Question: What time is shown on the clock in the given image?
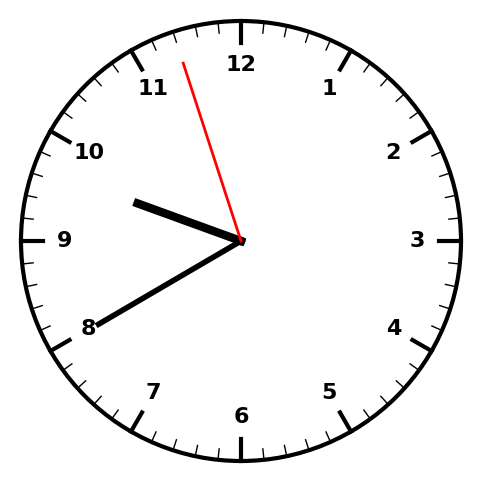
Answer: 09:39:57